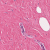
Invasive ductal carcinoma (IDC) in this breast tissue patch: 0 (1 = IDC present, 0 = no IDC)